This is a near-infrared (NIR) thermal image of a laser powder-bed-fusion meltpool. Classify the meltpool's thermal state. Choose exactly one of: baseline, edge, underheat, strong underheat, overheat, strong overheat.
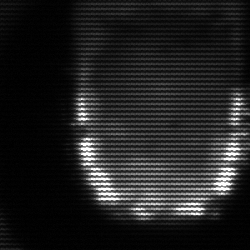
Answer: baseline